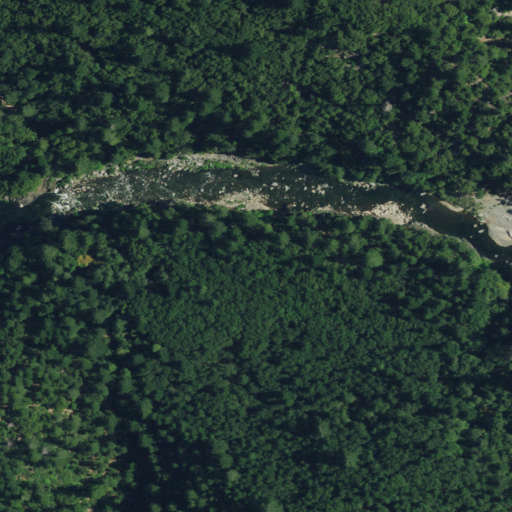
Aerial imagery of cape in California named Stag Point containing evergreen forest, grassland, shrub, and herbaceous wetlands